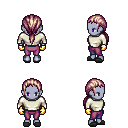
a pixel art fantasy rpg character, female body template, dark elf, purple skin, white long-sleeve shirt, magenta pants, white blonde ponytail hairstyle, gold gloves, gray slippers, four views (front, back, left, right), 2x2 character sprite sheet, small pixel art, hard edges, no anti-aliasing